【题型】填空题　【知识点】平面几何　【难度】medium
如图，在$\triangle ABC$中，$AB=BC$，$\tan B=\dfrac{5}{12}$，$D$为$BC$上一点，且满足$\dfrac{BD}{CD}=\dfrac{8}{5}$，过$D$作$DE\perp AD$交$AC$延长线于点$E$，则$\dfrac{CE}{AC}=$\underline{\quad\quad}．

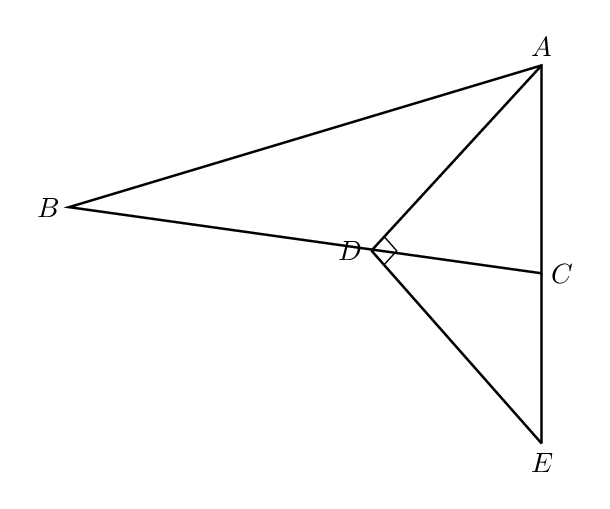
【解答】
\vspace{8pt}

\textbf{【答案】}$\dfrac{20}{21}$

\vspace{5pt}

\textbf{【分析】}本题考查了解直角三角形、勾股定理，平行线分线段成比例，先设$AB=BC=13x$，根据$\tan B=\dfrac{5}{12}$，$AH\perp CB$，得出$AH=5x$，$BH=12x$，再分别用勾股定理求出$AD=\sqrt{41}x$，$AC=\sqrt{26}x$，故$\cos\angle ADC=\dfrac{DH}{AD}=\dfrac{4\sqrt{41}}{41}$，再运用解直角三角形得出$DM=\dfrac{20\sqrt{41}}{41}x$，$AM=\dfrac{21\sqrt{41}}{41}x$，代入$\dfrac{CE}{AC}=\dfrac{MD}{AM}$，化简即可作答．

\vspace{5pt}

\textbf{【详解】}解：如图，过点$A$作$AH\perp CB$垂足为$H$，

$\because$ $\dfrac{BD}{CD}=\dfrac{8}{5}$，$AB=BC$，

设$AB=BC=13x$，

$\therefore$ $BD=8x$，$DC=5x$，

$\because$ $\tan B=\dfrac{5}{12}$，$AH\perp CB$，

$\therefore$ $\dfrac{AH}{BH}=\dfrac{5}{12}$，

$\because$ $AB=BC=13x$，

$\therefore$ $AH^2+BH^2=AB^2=169x^2$，

解得$AH=5x$，$BH=12x$，

$\therefore$ $DH=12x-8x=4x$，$HC=5x-4x=x$，

$\therefore$ $AD=\sqrt{AH^2+DH^2}=\sqrt{41}x$，$AC=\sqrt{AH^2+CH^2}=\sqrt{26}x$，

$\therefore$ $\cos\angle ADC=\dfrac{DH}{AD}=\dfrac{4\sqrt{41}}{41}$，

过点$C$作$CM\perp AD$垂足为$M$，

$\therefore$ $DM=CD\cdot\cos\angle ADC=\dfrac{20\sqrt{41}}{41}x$，$AM=AD-DM=\dfrac{21\sqrt{41}}{41}x$，

$\because$ $DE\perp AD$，$CM\perp AD$，

$\therefore$ $MC\parallel DE$，

$\therefore$ $\dfrac{CE}{AC}=\dfrac{DM}{AM}=\dfrac{\dfrac{20\sqrt{41}}{41}x}{\dfrac{21\sqrt{41}}{41}x}=\dfrac{20}{21}$，

故答案为：$\dfrac{20}{21}$．

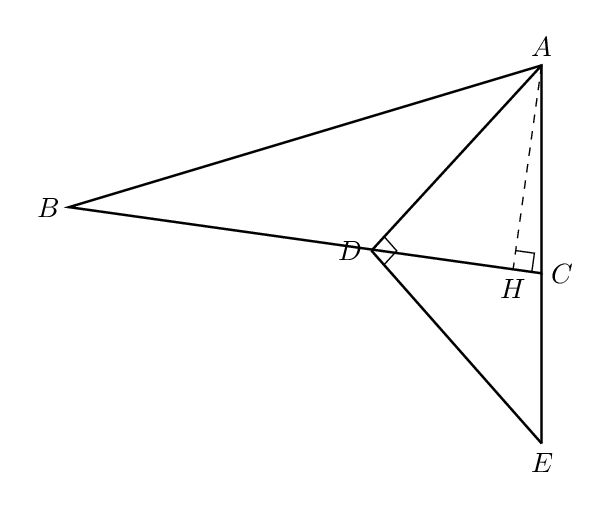
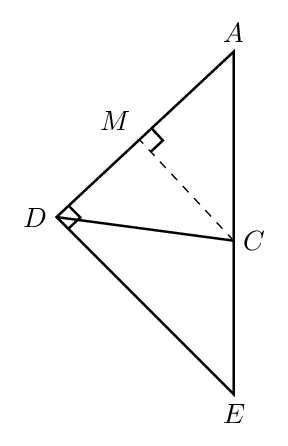